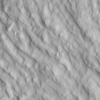
Label: not_dusty